Aerial crown-view tile of a tropical tree (Barro Colorado Island, Panama), acquired 20240813:
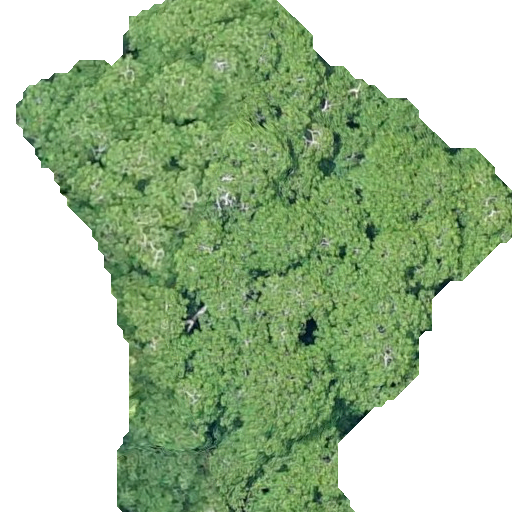
Species: Hura crepitans
GBIF accepted scientific name: Hura crepitans
Crown area: 250.558 m²